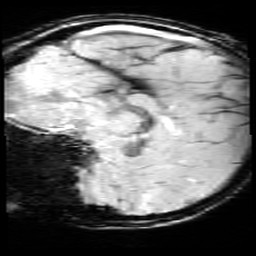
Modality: SWI
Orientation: sagittal
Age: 10
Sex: female
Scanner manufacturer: siemens
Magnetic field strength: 3 T
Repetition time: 0.027 s
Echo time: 0.02 s